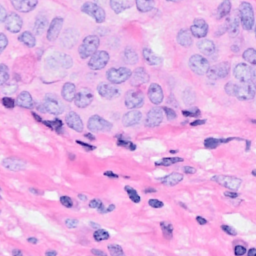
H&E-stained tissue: Breast